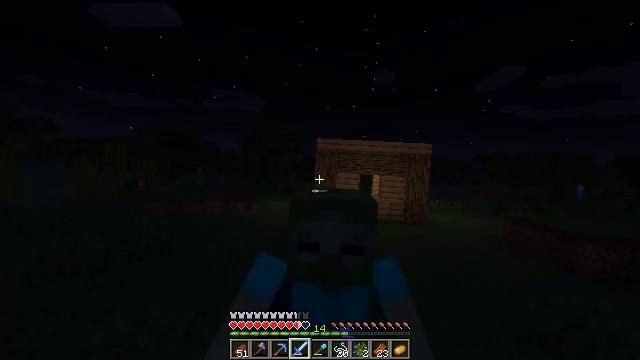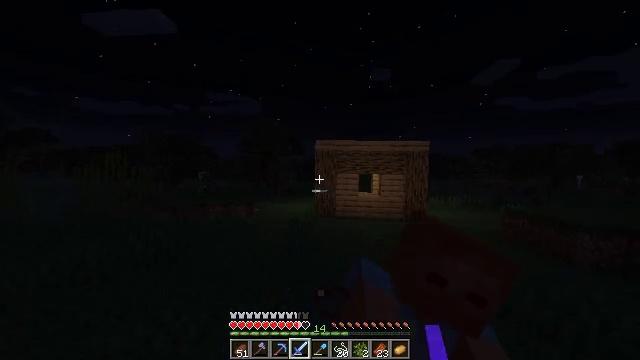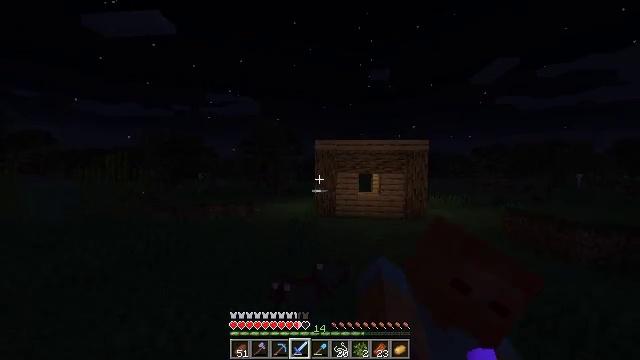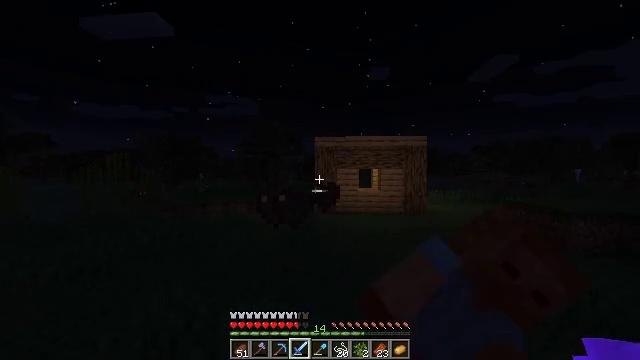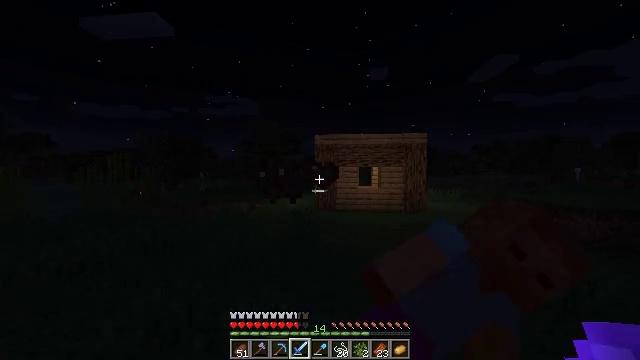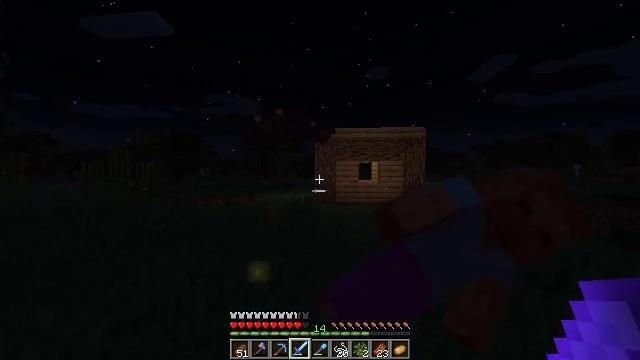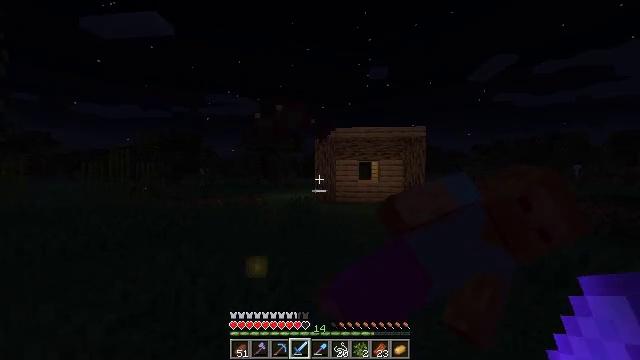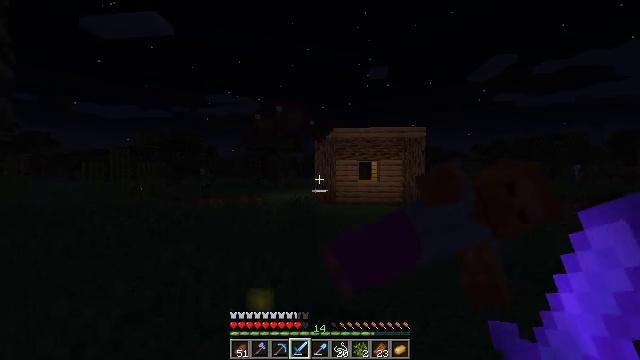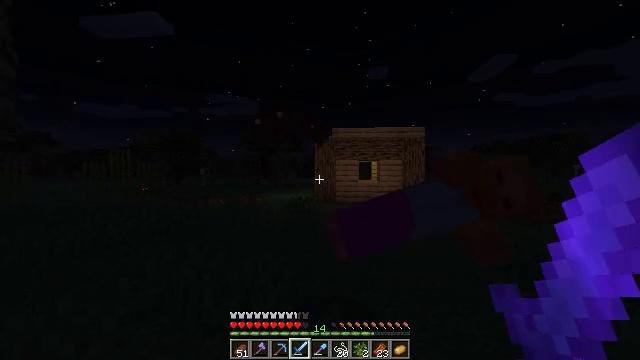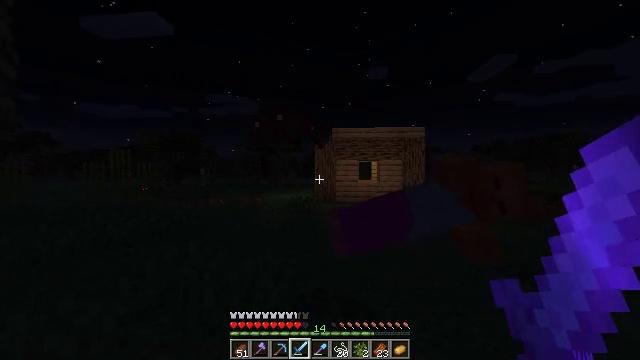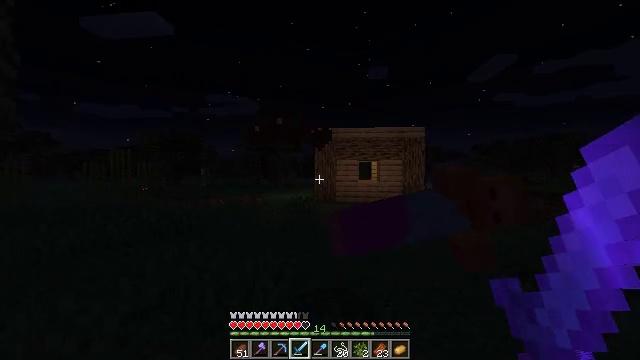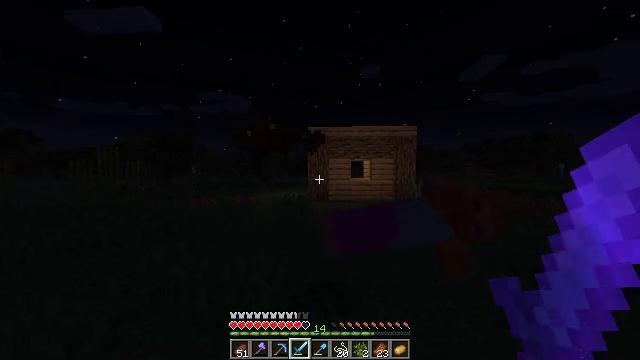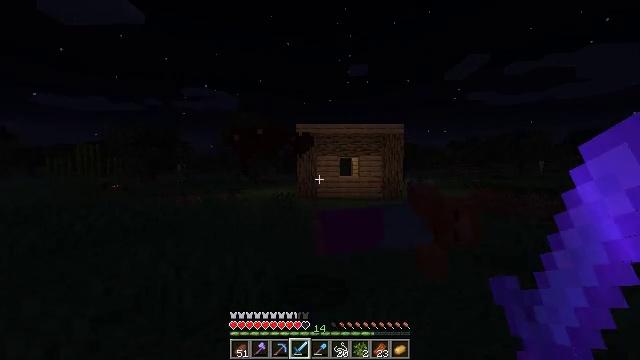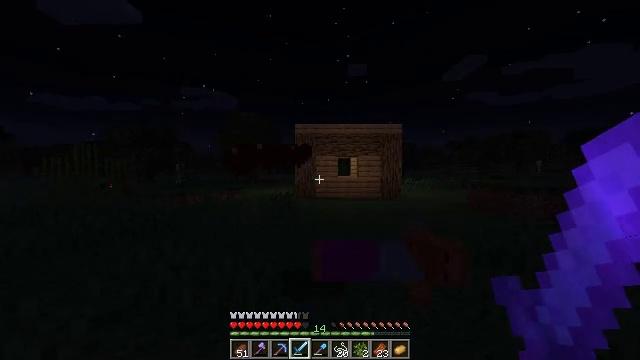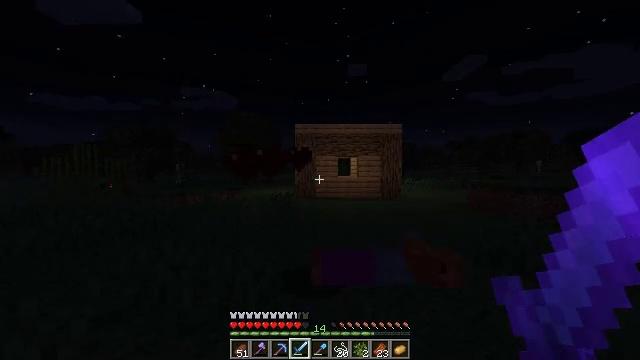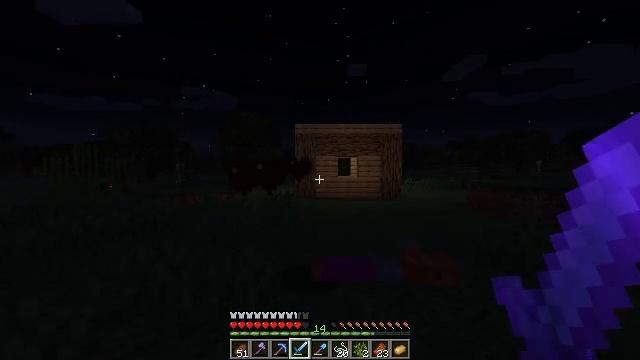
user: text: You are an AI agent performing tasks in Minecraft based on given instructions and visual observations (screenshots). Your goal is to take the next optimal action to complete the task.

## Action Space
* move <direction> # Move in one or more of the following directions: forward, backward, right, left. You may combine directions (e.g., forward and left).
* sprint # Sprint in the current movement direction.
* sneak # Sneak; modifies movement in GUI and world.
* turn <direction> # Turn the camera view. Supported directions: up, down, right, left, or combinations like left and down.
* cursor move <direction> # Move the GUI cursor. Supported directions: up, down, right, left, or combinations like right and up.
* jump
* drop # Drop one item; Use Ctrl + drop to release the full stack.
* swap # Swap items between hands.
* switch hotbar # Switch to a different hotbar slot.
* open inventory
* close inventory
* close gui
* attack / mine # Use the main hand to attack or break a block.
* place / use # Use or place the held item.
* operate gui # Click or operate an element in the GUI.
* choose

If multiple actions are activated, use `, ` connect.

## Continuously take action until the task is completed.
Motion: motion action
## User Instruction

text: Combat the slime.
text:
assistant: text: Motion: no_op
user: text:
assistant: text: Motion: no_op
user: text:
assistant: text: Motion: no_op
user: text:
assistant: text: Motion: no_op
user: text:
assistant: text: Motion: no_op
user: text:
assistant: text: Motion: no_op
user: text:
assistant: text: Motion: no_op
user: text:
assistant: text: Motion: no_op
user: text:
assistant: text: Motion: no_op
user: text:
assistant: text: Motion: no_op
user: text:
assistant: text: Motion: turn right
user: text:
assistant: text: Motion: turn right
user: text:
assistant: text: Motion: no_op
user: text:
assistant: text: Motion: no_op
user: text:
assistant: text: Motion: no_op
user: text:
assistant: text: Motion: no_op
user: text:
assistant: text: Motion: no_op
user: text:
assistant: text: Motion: move forward, turn down
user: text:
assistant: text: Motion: move forward
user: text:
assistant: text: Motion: move forward
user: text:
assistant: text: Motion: move forward, turn down
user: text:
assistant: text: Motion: move forward
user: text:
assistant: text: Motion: move forward, sprint
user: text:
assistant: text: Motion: move forward, sprint
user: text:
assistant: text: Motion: move forward, sprint, turn right
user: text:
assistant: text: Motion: move forward, sprint, turn right
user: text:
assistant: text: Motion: move forward, sprint, turn right and down
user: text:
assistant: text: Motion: move forward, turn right and down
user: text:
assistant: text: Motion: move forward, turn down
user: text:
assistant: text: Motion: move forward, turn right